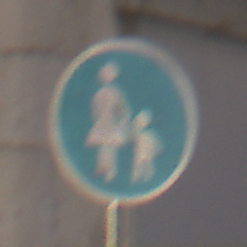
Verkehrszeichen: Gehweg
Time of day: Midday
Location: Outdoor (Urban)
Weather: Clear
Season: NotSpecified
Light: Natural